Question: I'm using netbeans and I have the code to print a jpanel and it works fine. However, its output is that it prints the jpanel as an image. This is not ideal for me as it also prints a faded gray color in the background which is the size of the jpanel. I only want to print the text in the jpanel which consists of many jlabels. Is there a way to print the contents of a jpanel as text and not an image?
This is the code that I used to print the contents of my jpanel
'''
PrinterJob job = PrinterJob.getPrinterJob();
job.setJobName("jPanel13");
job.setPrintable (new Printable() {
public int print(Graphics pg, PageFormat pf, int pageNum){
if (pageNum > 0){
return Printable.NO_SUCH_PAGE;
}
Graphics2D g2 = (Graphics2D) pg;
g2.translate(pf.getImageableX(), pf.getImageableY());
jPanel13.paint(g2);
return Printable.PAGE_EXISTS;
}
});
boolean ok = job.printDialog();
if (ok) {
try {
job.print();
} catch (PrinterException ex) {
}
'''
This is a printscreen of the jpanel that I need to print. In my program, the text values of the jlabels can be changed by the user. The jlabels texts will then be printed to fill in the blank lines a form. The form will already have writing on it; it is only the blank lines that I will fill-up when printing. That is why it is important that the jlabels are positioned in that way.
<URL>

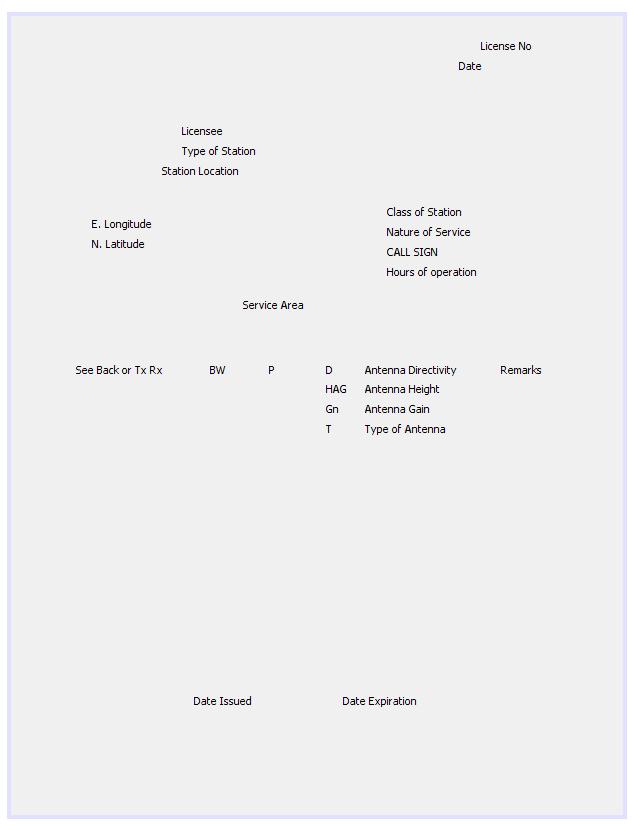
Answer: If the 'JPanel' background is the only problem, you can call 'print()' on it instead of 'paint()', and override 'printComponent()' to do nothing (the default just calls 'paintComponent()').
Alternately, just set the background color to white while printing.